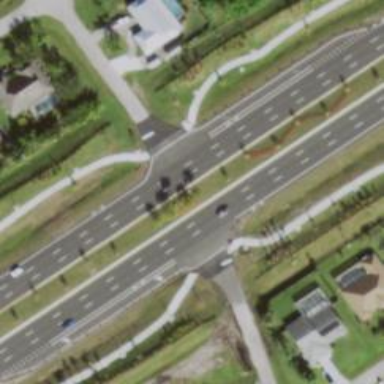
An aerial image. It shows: Footway crossing with marked asphalt surface.